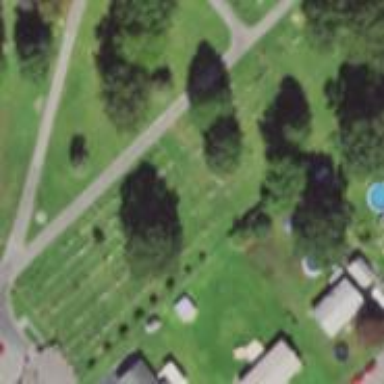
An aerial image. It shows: Graveyard.